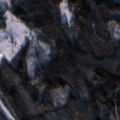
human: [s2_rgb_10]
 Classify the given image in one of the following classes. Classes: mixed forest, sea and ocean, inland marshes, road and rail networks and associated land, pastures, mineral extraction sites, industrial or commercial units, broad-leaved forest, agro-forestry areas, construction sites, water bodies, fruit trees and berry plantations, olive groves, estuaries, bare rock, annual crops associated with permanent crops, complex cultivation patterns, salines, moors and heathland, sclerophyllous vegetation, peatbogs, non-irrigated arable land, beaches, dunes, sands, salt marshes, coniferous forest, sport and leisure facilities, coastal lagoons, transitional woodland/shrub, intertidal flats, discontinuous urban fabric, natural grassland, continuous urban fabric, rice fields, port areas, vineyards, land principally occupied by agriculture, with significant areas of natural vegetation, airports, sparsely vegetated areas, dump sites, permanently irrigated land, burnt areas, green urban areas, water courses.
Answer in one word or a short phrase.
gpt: coniferous forest, mixed forest, transitional woodland/shrub